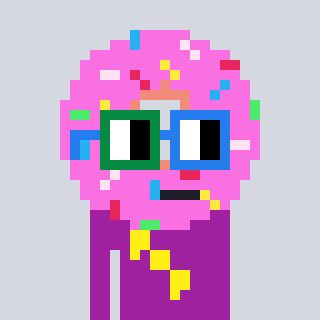
a pixel art character with square green and blue glasses, a doughnut-shaped head and a magenta-colored body on a cool background